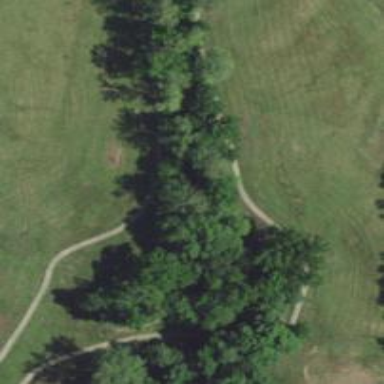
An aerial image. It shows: Path for both road and golf.